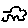
Label: car